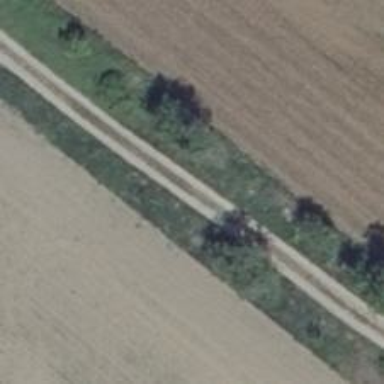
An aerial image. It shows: Track road with grade3 tracktype.